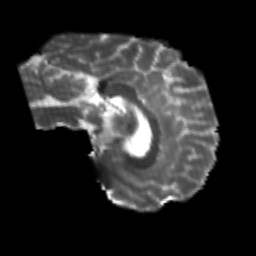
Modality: T2w
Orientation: sagittal
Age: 22
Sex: male
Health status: healthy
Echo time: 0.074 s